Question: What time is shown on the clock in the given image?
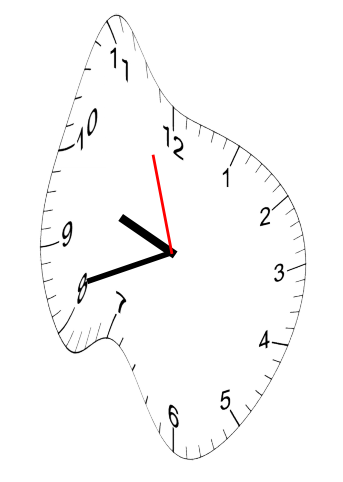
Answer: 09:41:57